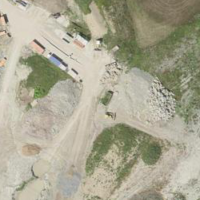
EUNIS habitat code: 52
Species observed at this site:
Corvus corone
Milvus migrans